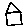
Label: house